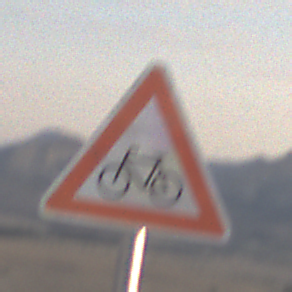
Verkehrszeichen: RadverkehrRechts
Umgebung: Outdoor, Nature
Tageszeit: SunriseSunset
Wetter: PartlyCloudy
Licht: Natural
Jahreszeit: NotSpecified
Kontrast: HighContrast